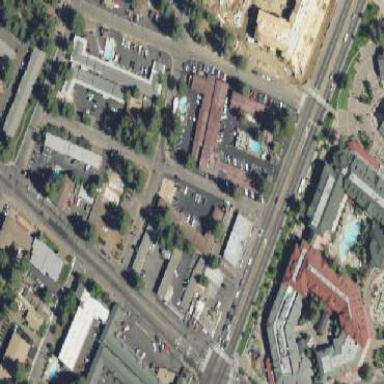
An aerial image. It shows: Motel.